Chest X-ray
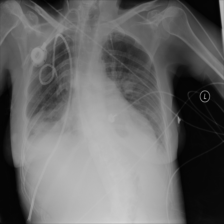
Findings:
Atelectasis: negative
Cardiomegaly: negative
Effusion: positive
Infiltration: positive
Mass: negative
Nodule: positive
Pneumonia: negative
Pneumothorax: negative
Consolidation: negative
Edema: negative
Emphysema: negative
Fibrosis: negative
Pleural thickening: negative
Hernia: negative